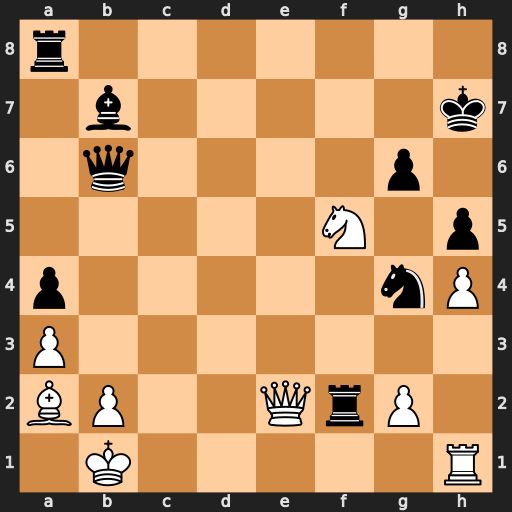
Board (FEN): r7/1b5k/1q4p1/5N1p/p5nP/P7/BP2QrP1/1K5R
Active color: w
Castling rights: -
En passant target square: -
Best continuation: Qe7+ Kh8 Qg7#